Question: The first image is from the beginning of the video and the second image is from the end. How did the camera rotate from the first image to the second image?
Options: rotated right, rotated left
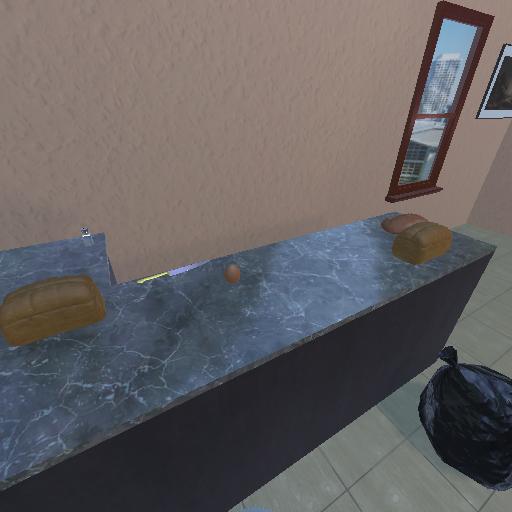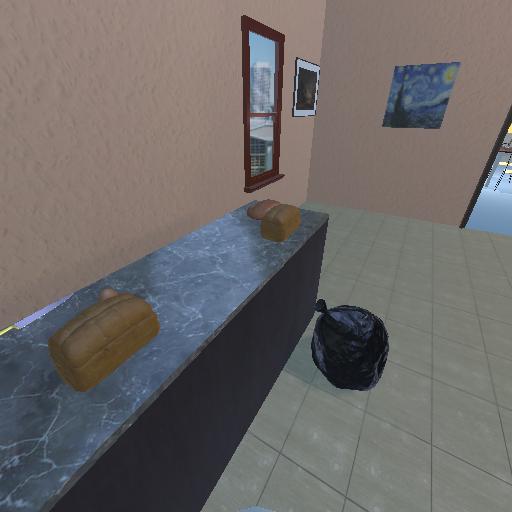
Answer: rotated right